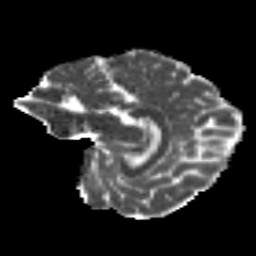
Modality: MD
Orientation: sagittal
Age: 24
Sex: female
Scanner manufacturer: siemens
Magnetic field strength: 3 T
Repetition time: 8.8 s
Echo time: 0.085 s